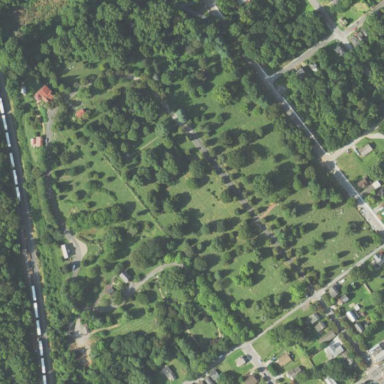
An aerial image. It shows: Cemetery.